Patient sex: M
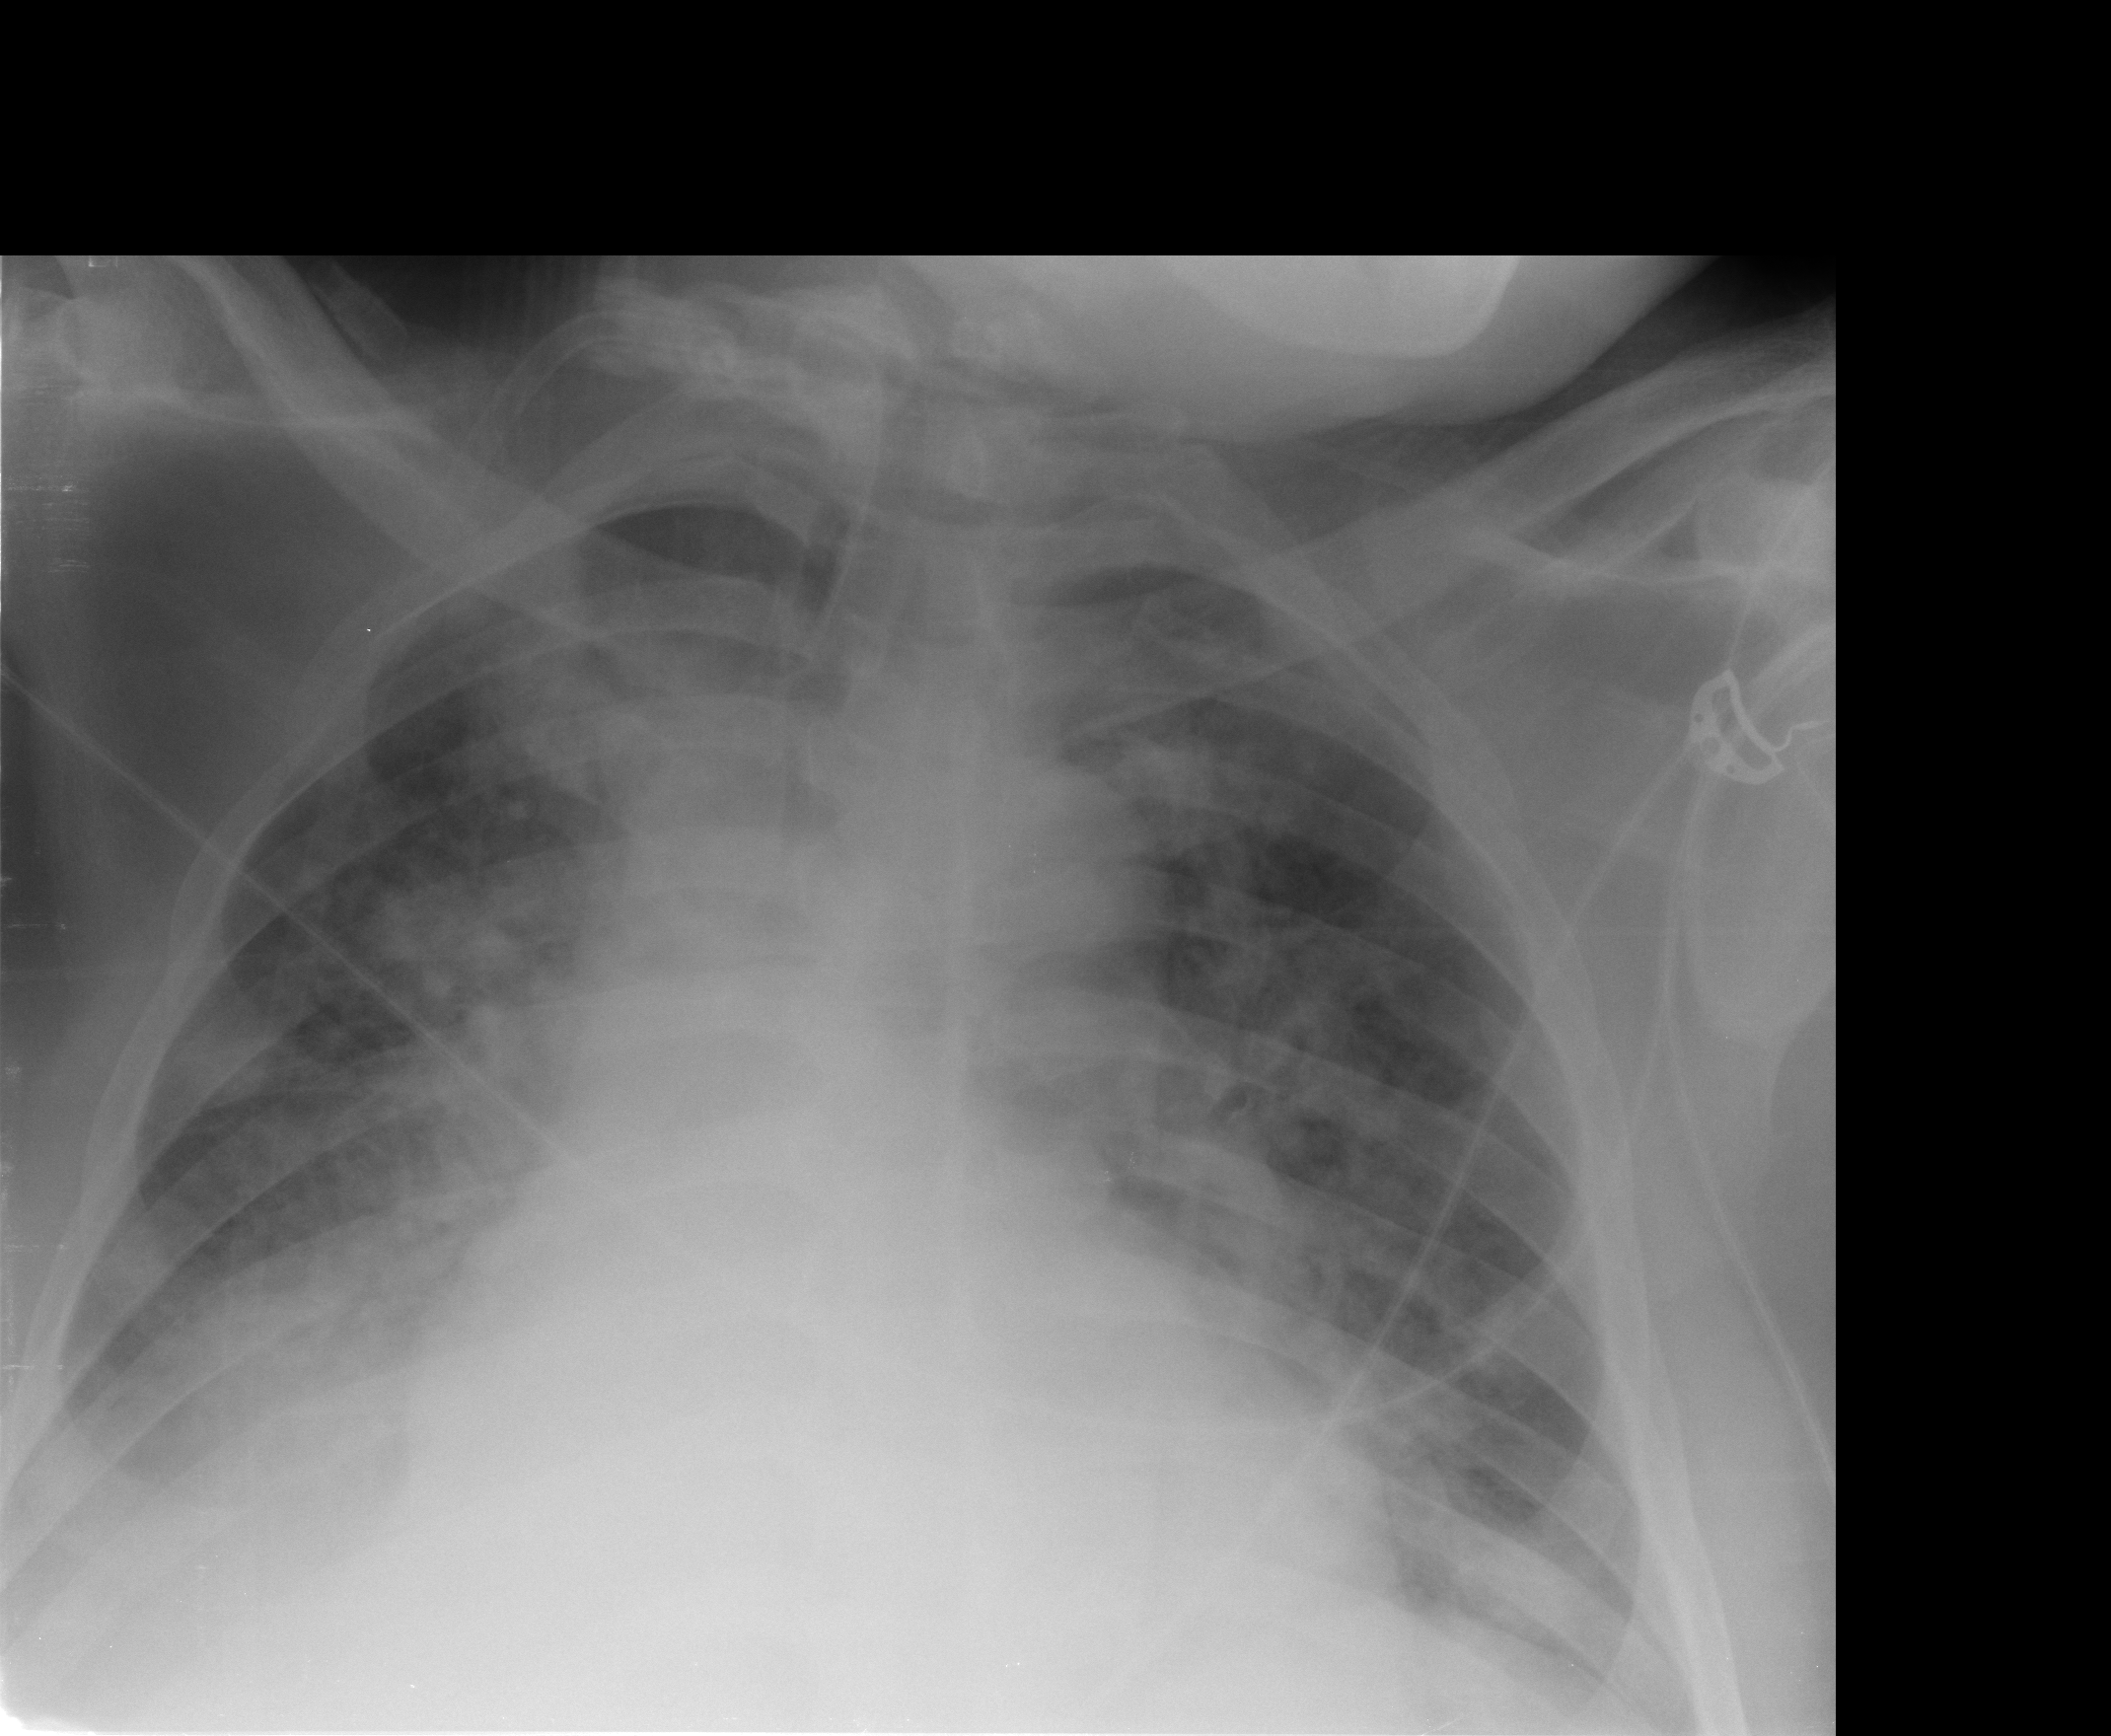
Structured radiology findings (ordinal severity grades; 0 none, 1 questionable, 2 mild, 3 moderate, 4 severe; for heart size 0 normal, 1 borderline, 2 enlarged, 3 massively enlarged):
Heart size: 0
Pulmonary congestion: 2
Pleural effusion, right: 2
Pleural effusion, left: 0
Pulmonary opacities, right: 3
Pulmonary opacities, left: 3
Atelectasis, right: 2
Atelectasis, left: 0